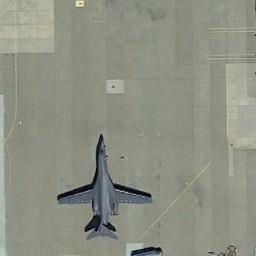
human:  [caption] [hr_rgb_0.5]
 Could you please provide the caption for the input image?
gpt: A gray plane is parked on the open space .

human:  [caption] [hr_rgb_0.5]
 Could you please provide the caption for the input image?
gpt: A gray plane parked on a clearing .

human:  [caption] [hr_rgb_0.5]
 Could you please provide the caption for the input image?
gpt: There was a grey plane in the open space .

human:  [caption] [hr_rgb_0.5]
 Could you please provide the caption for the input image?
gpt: A gray plane parked on the open area .

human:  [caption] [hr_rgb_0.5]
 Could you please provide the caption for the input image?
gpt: There is an airplane in the parking lot .